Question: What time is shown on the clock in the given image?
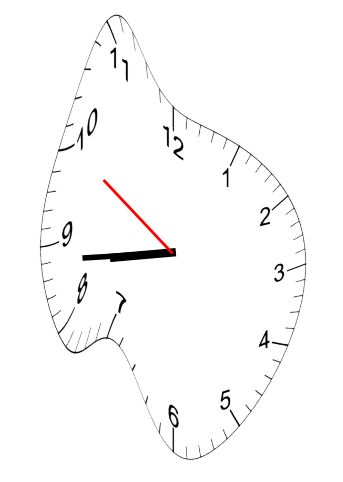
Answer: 08:43:50